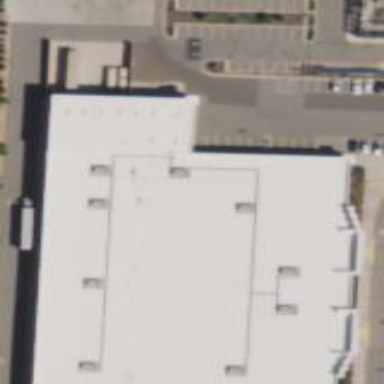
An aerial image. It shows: Department store building.